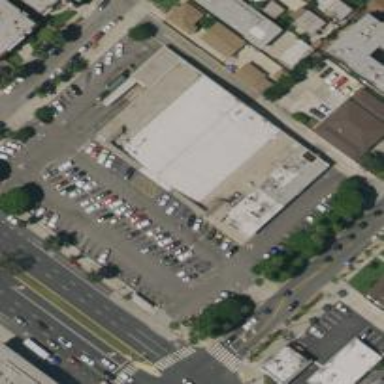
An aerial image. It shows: Convenience shop.